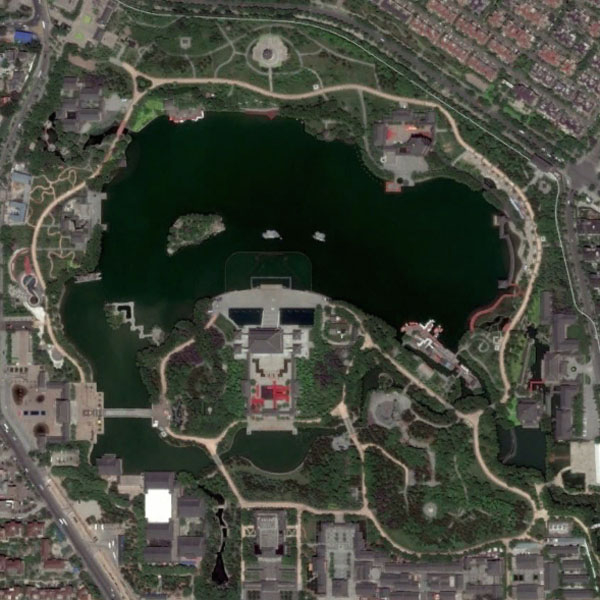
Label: Park